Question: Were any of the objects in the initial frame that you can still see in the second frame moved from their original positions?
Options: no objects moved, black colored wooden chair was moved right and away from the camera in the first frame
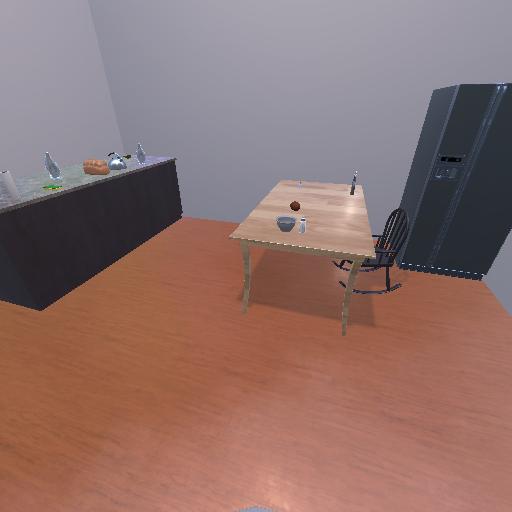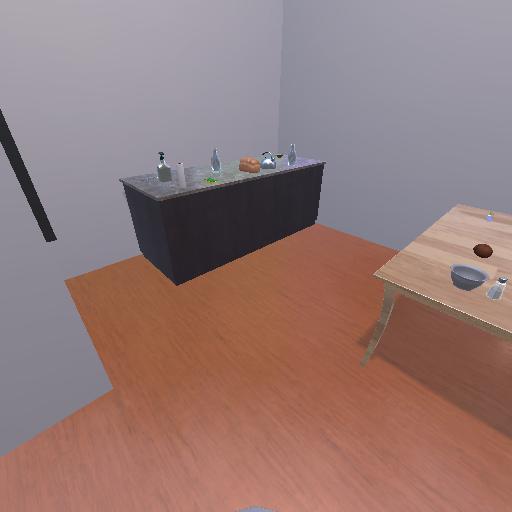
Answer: no objects moved